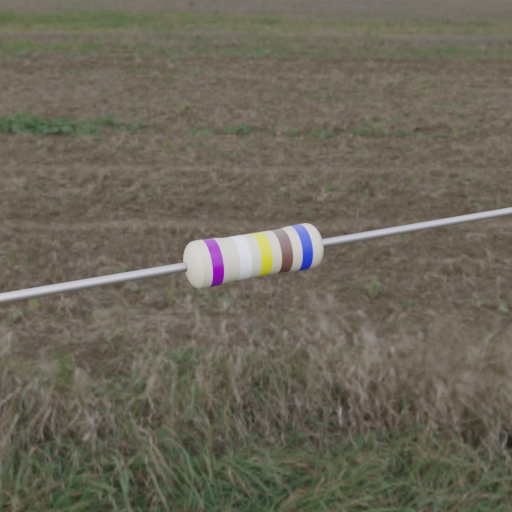
Resistor colour bands (in order): violet, white, yellow, brown, blue